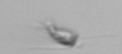
Label: Calciopappus